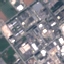
Land use / land cover: Industrial